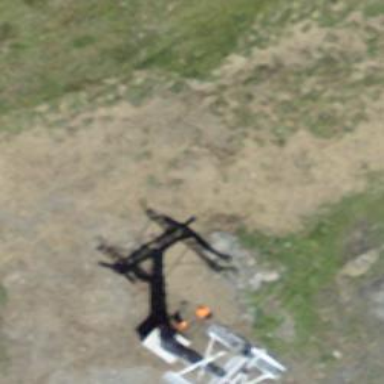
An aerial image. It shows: Pylon for aerialway.